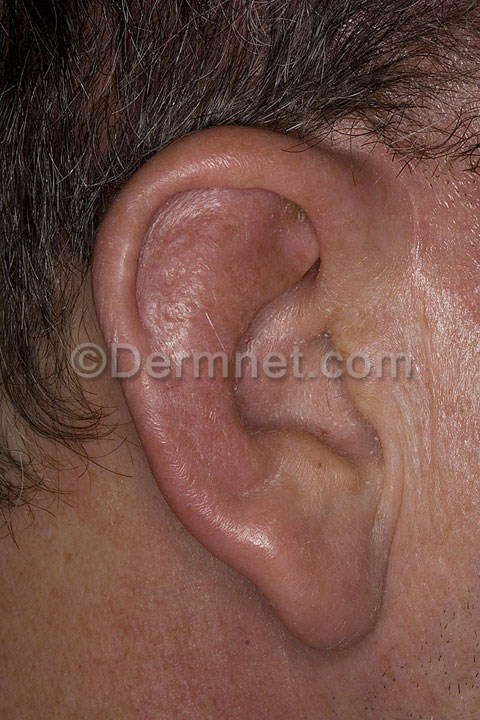
Disease: Cellulitis Impetigo and other Bacterial Infections